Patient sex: M
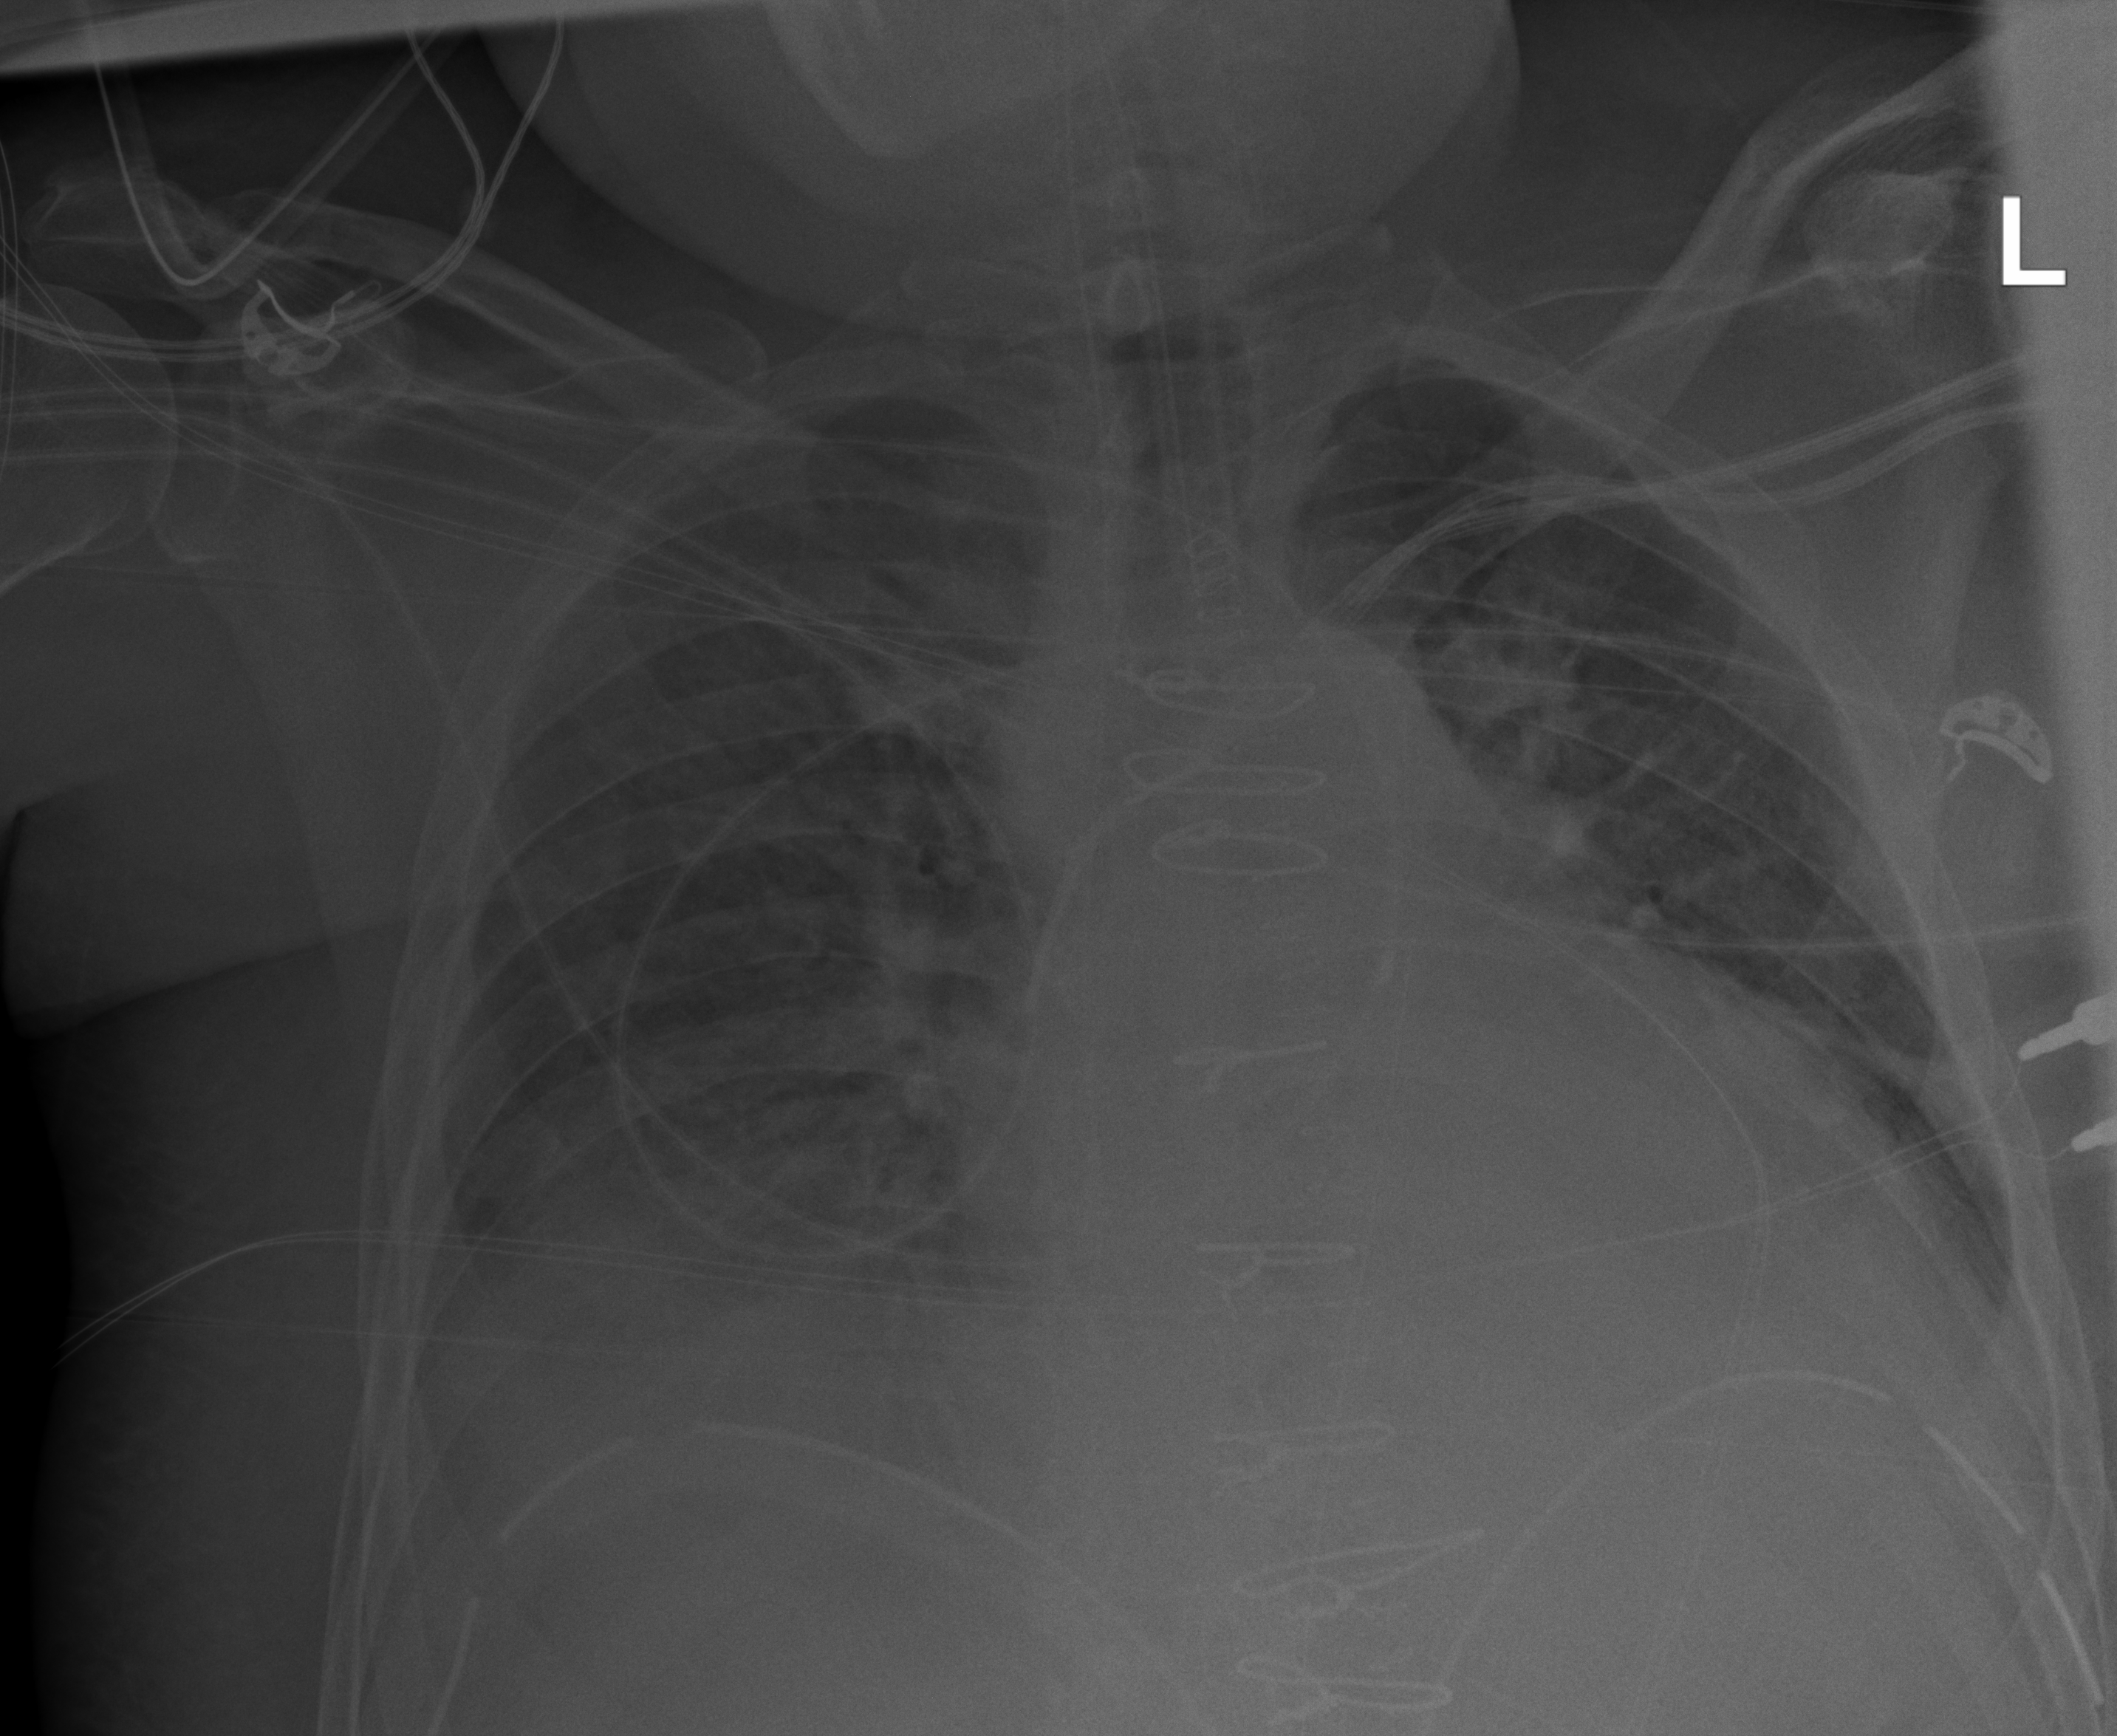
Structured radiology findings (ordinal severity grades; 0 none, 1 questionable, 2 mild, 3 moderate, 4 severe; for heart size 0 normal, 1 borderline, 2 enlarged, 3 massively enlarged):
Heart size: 2
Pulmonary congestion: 3
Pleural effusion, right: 2
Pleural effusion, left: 1
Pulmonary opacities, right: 2
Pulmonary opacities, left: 2
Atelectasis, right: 2
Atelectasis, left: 2